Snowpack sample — Loveland Pass, Silver Plume, Colorado, USA (1/12/25, 11:40 AM MST)
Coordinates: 39.66, -105.88
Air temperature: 7 °F
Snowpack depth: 140 cm
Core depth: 10 cm
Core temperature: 41 °F
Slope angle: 11°, slope face: 30°
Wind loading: high
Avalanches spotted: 2
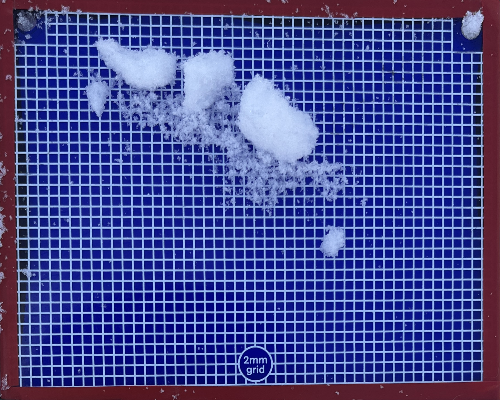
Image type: profile
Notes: Pilot using slightly modified coring method that took too large segment for snow profile picturing, advised not to use in higher level models. Two avalanche on south face nearby, partially cloudy with light snow in the last 24 hours. Lots of wind loading on eastern features.